Question:
'''
public class TwitterDialog extends Dialog {
static final float[] DIMENSIONS_LANDSCAPE = { 460, 260 };
static final float[] DIMENSIONS_PORTRAIT = { 280, 420 };
static final FrameLayout.LayoutParams FILL = new FrameLayout.LayoutParams(ViewGroup.LayoutParams.FILL_PARENT,ViewGroup.LayoutParams.FILL_PARENT);
static final int MARGIN = 4;
static final int PADDING = 2;
private String mUrl;
private TwDialogListener mListener;
private ProgressDialog mSpinner;
private WebView mWebView;
private LinearLayout mContent;
private TextView mTitle;
private static final String TAG = "Twitter-WebView";
public TwitterDialog(Context context, String url, TwDialogListener listener) {
super(context);
mUrl = url;
mListener = listener;
}
@Override
protected void onCreate(Bundle savedInstanceState) {
super.onCreate(savedInstanceState);
mSpinner = new ProgressDialog(getContext());
mSpinner.requestWindowFeature(Window.FEATURE_NO_TITLE);
mSpinner.setMessage("Loading...");
mContent = new LinearLayout(getContext());
mContent.setOrientation(LinearLayout.VERTICAL);
setUpTitle();
setUpWebView();
Display display = getWindow().getWindowManager().getDefaultDisplay();
final float scale = getContext().getResources().getDisplayMetrics().density;
float[] dimensions = (display.getWidth() < display.getHeight()) ? DIMENSIONS_PORTRAIT: DIMENSIONS_LANDSCAPE;addContentView(mContent, new FrameLayout.LayoutParams((int) (dimensions[0] * scale + 0.5f), (int) (dimensions[1]* scale + 0.5f)));
}
private void setUpTitle() {
requestWindowFeature(Window.FEATURE_NO_TITLE);
Drawable icon = getContext().getResources().getDrawable(R.drawable.twitter_icon);
mTitle = new TextView(getContext());
mTitle.setText("Twitter");
mTitle.setTextColor(Color.WHITE);
mTitle.setTypeface(Typeface.DEFAULT_BOLD);
mTitle.setBackgroundColor(0xFFbbd7e9);
mTitle.setPadding(MARGIN + PADDING, MARGIN, MARGIN, MARGIN);
mTitle.setCompoundDrawablePadding(MARGIN + PADDING);
mTitle.setCompoundDrawablesWithIntrinsicBounds(icon, null, null, null);
mContent.addView(mTitle);
}
private void setUpWebView() {
mWebView = new WebView(getContext());
mWebView.setVerticalScrollBarEnabled(false);
mWebView.setHorizontalScrollBarEnabled(false);
mWebView.setWebViewClient(new TwitterWebViewClient());
mWebView.getSettings().setJavaScriptEnabled(true);
mWebView.loadUrl(mUrl);
mWebView.setLayoutParams(FILL);
//mWebView.getSettings().setCacheMode(WebSettings.LOAD_NO_CACHE);
mContent.addView(mWebView);
}
private class TwitterWebViewClient extends WebViewClient {
@Override
public boolean shouldOverrideUrlLoading(WebView view, String url) {
if (Constants.LOG)Log.d(TAG, "Redirecting URL " + url);
if (url.startsWith(TwitterApp.CALLBACK_URL)) {
mListener.onComplete(url);
//mWebView.getSettings().setAppCacheEnabled(false);
//mWebView.refreshDrawableState();
if (Constants.LOG)Log.d(TAG, "Clearing chache");
TwitterDialog.this.dismiss();
return true;
} else if (url.startsWith("authorize")) {
return false;
}
return true;
}
@Override
public void onReceivedError(WebView view, int errorCode,
String description, String failingUrl) {
if (Constants.LOG)Log.d(TAG, "Page error: " + description);
super.onReceivedError(view, errorCode, description, failingUrl);
mListener.onError(description);
TwitterDialog.this.dismiss();
}
@Override
public void onPageStarted(WebView view, String url, Bitmap favicon) {
if(Constants.LOG)Log.d(TAG, "Loading URL: " + url);
super.onPageStarted(view, url, favicon);
mSpinner.show();
}
@Override
public void onPageFinished(WebView view, String url) {
super.onPageFinished(view, url);
String title = mWebView.getTitle();
if (title != null && title.length() > 0) {
mTitle.setText(title);
}
mSpinner.dismiss();
}
}
}''
'''
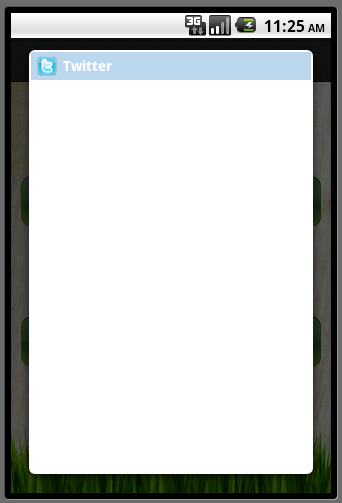
Answer: You need to force login second time to resolve this issue,
So just add the in your twitter authorize url.
I mean just change the below line of code in class (if you have a class file with different name then search in your project with )
'''
mHttpOauthprovider = new DefaultOAuthProvider("http://twitter.com/oauth/request_token",
"http://twitter.com/oauth/access_token",
"http://twitter.com/oauth/authorize?force_login=true");
'''
after adding webview loading issue will be resolve but every time you need to enter login and password.
I was stuck whole day to resolve this issue.